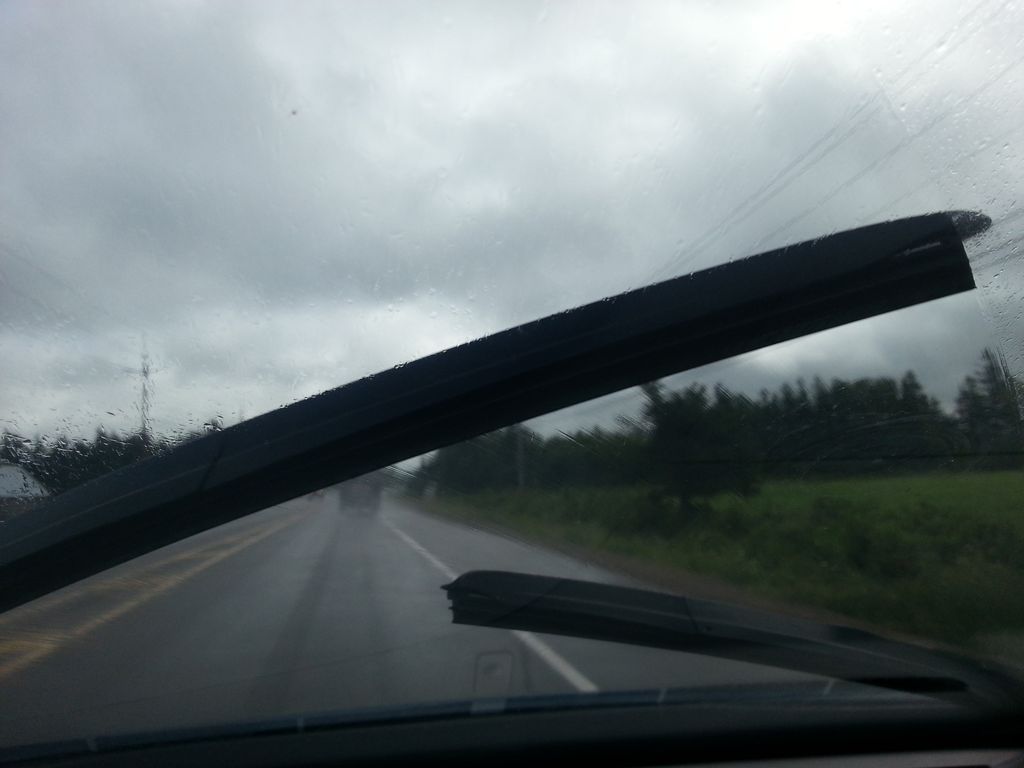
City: charlottetown